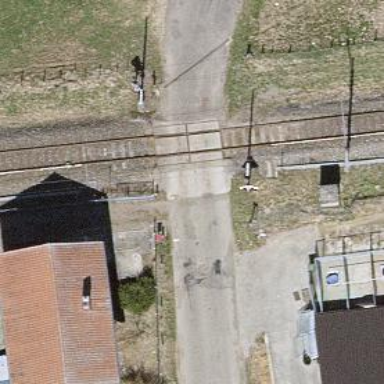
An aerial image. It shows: Level crossing along the railway.